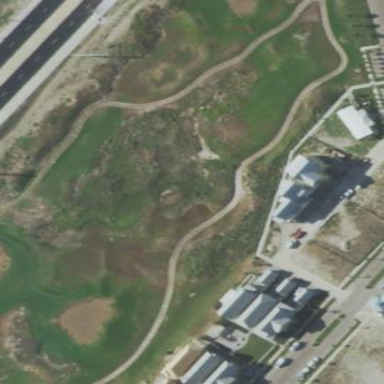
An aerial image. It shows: Golf rough area.